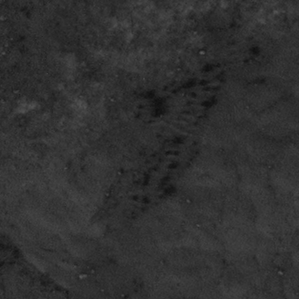
Label: frost